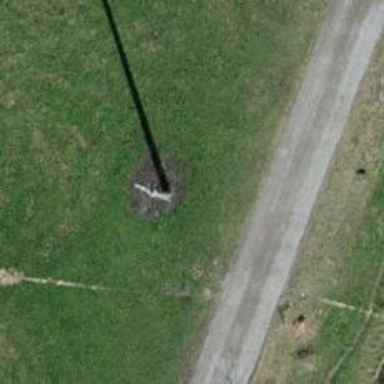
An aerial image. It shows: Minor power line with 3 cables.